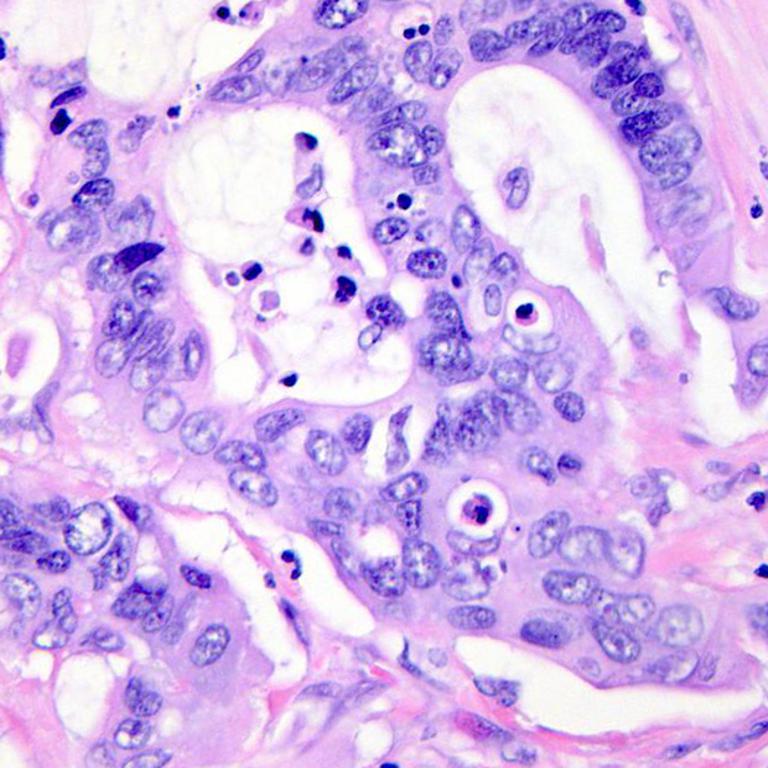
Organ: colon
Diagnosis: adenocarcinomas